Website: apple
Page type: billing-address
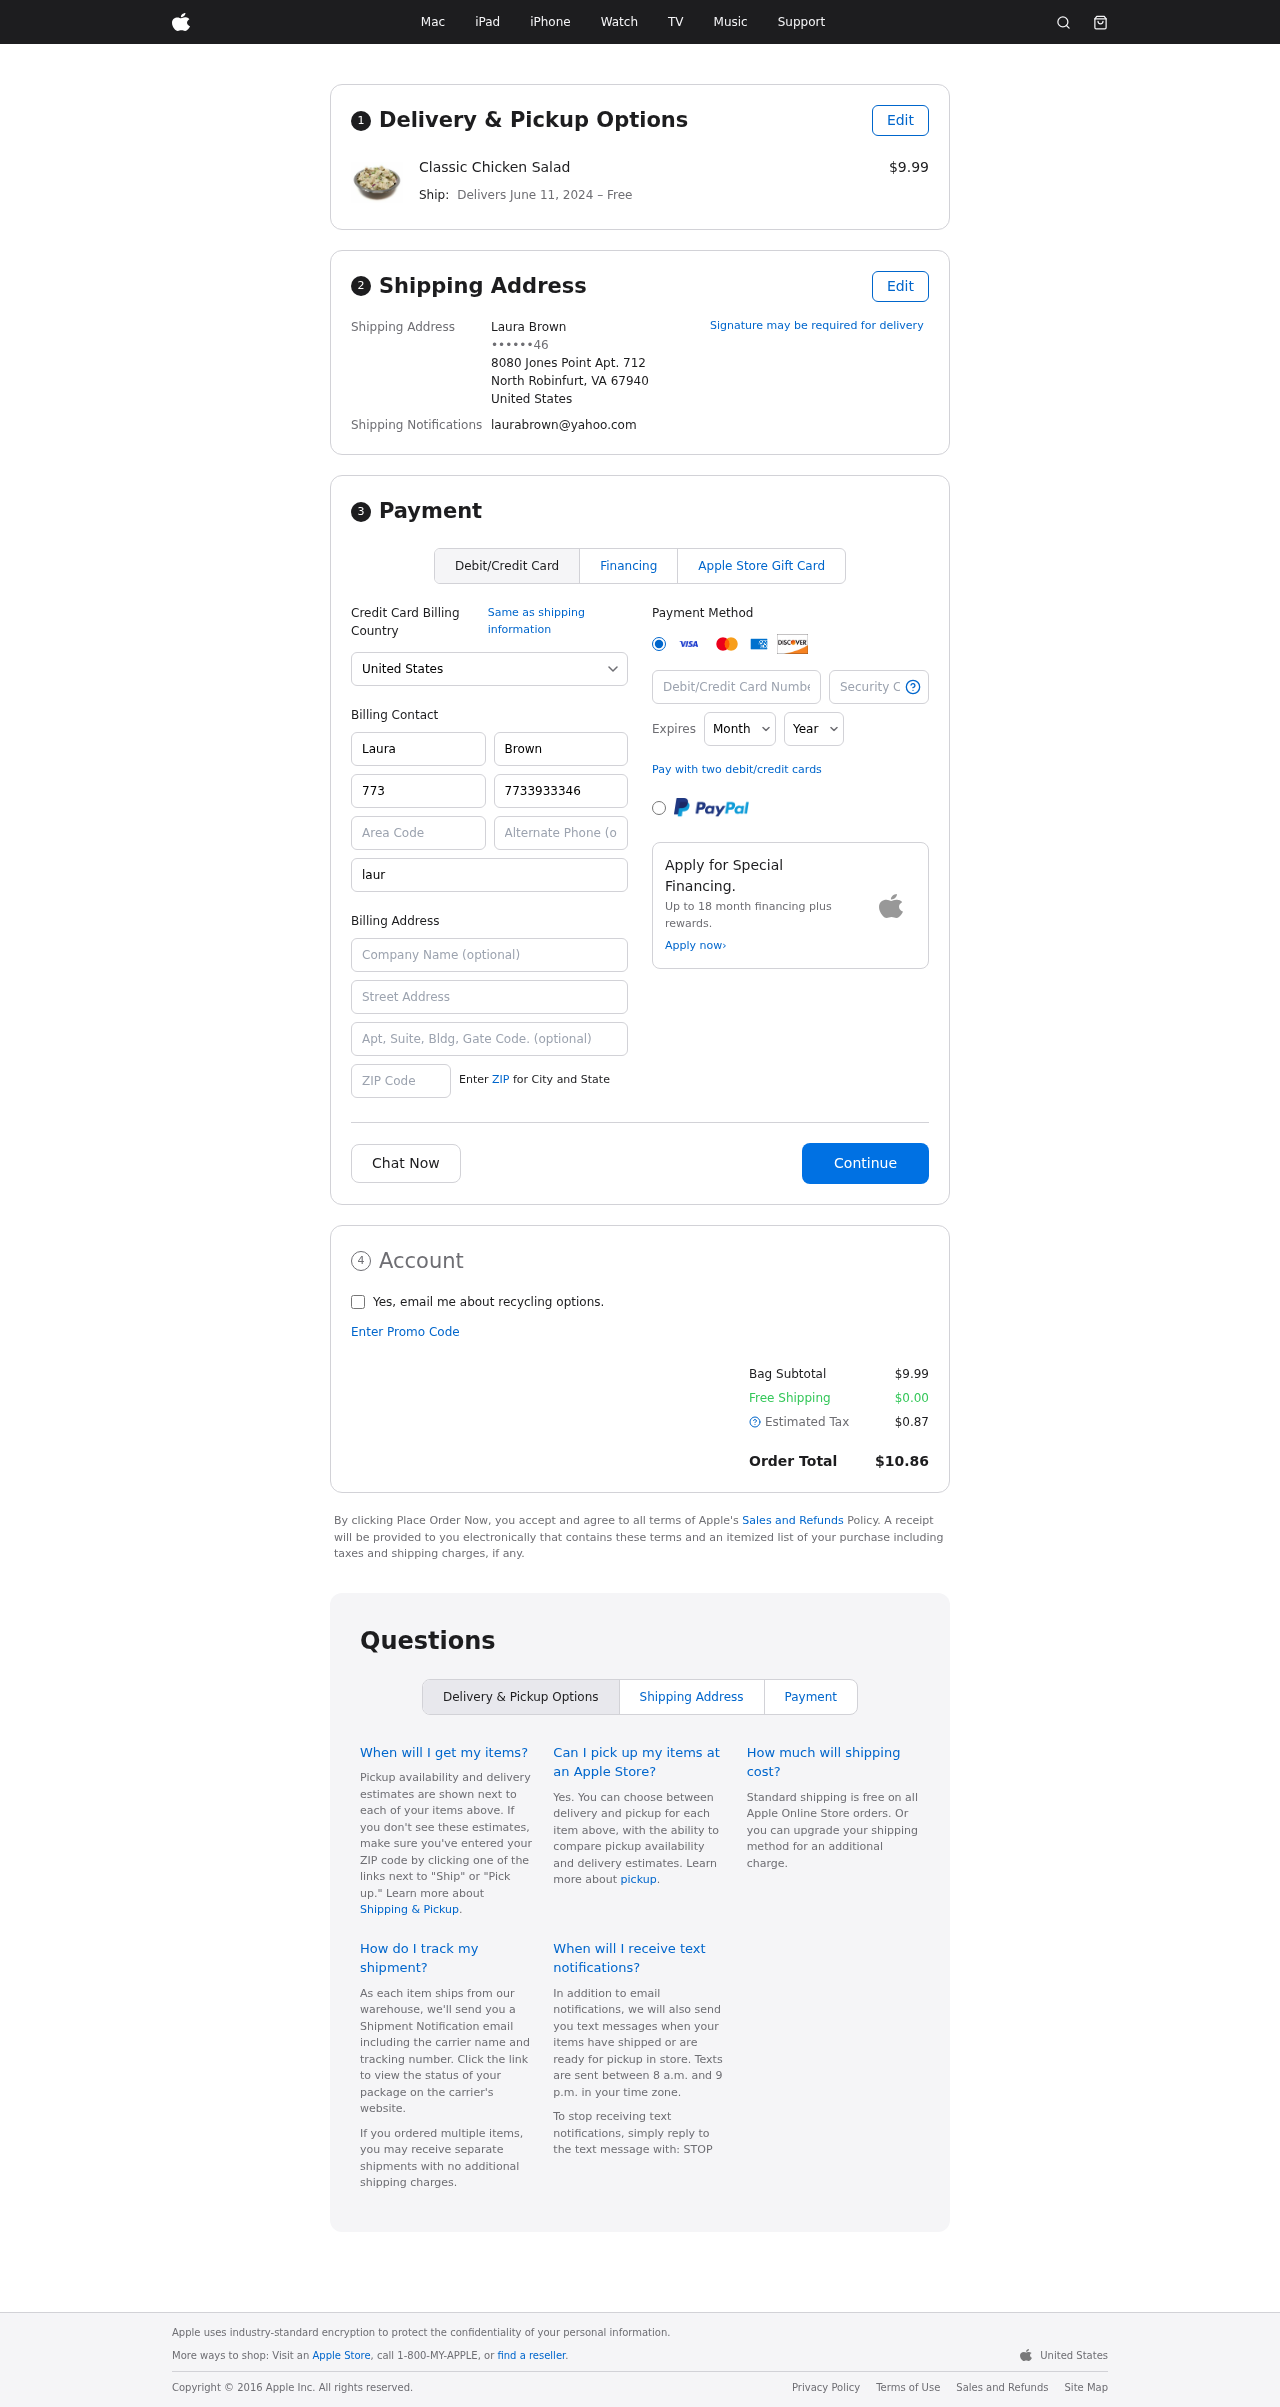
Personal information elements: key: PII_CARD_CVV
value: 6639
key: PII_CARD_EXPIRY_MONTH
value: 11
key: PII_CARD_EXPIRY_YEAR
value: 26
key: PII_CARD_NUMBER
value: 3752 2250 2090 746
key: PII_CITY_STATE_ZIP
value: North Robinfurt, VA 67940
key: PII_COUNTRY
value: United States
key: PII_EMAIL
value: laurabrown@yahoo.com
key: PII_FULLNAME
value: Laura Brown
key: PII_STREET
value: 8080 Jones Point Apt. 712
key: PII_PHONE_MASKED
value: ••••••46
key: PII_BILLING_FIRSTNAME
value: Laura
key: PII_BILLING_LASTNAME
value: Brown
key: PII_BILLING_PHONE_AREA
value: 773
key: PII_BILLING_PHONE
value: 7733933346
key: PII_BILLING_EMAIL
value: laurabrown@yahoo.com
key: PII_BILLING_STREET
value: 8080 Jones Point Apt. 712
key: PII_BILLING_STREET2
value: Suite 038
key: PII_BILLING_POSTCODE
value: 67940
Product elements: key: PRODUCT1_NAME
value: Classic Chicken Salad
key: PRODUCT1_PRICE
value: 9.99
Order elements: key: ORDER_DELIVERY_DATE
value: June 11, 2024
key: ORDER_SUBTOTAL
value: $9.99
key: ORDER_SHIPPING_COST
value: $0.00
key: ORDER_TAX
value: $0.87
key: ORDER_TOTAL
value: $10.86